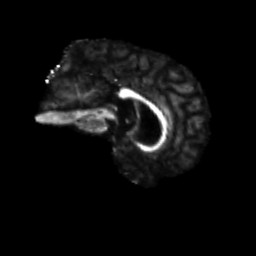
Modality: FA
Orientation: sagittal
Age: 62
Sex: male
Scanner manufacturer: siemens
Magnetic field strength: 3 T
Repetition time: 4.71 s
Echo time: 0.0906 s